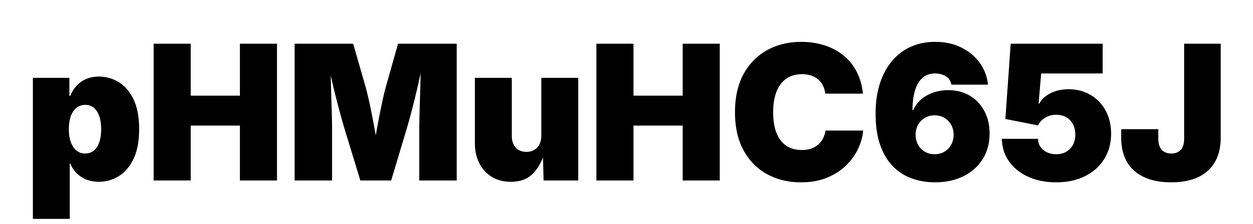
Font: Inter_Black